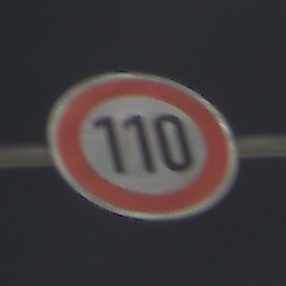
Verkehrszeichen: Geschwindigkeit110
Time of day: Night
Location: Outdoor (Urban)
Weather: PartlyCloudy
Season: NotSpecified
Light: Artificial